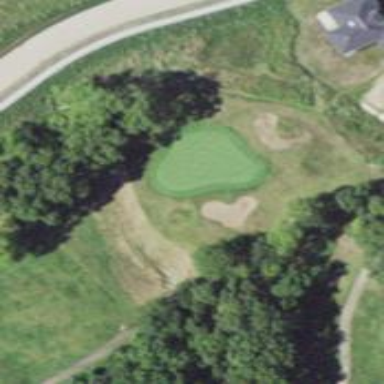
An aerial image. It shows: Golf hole.